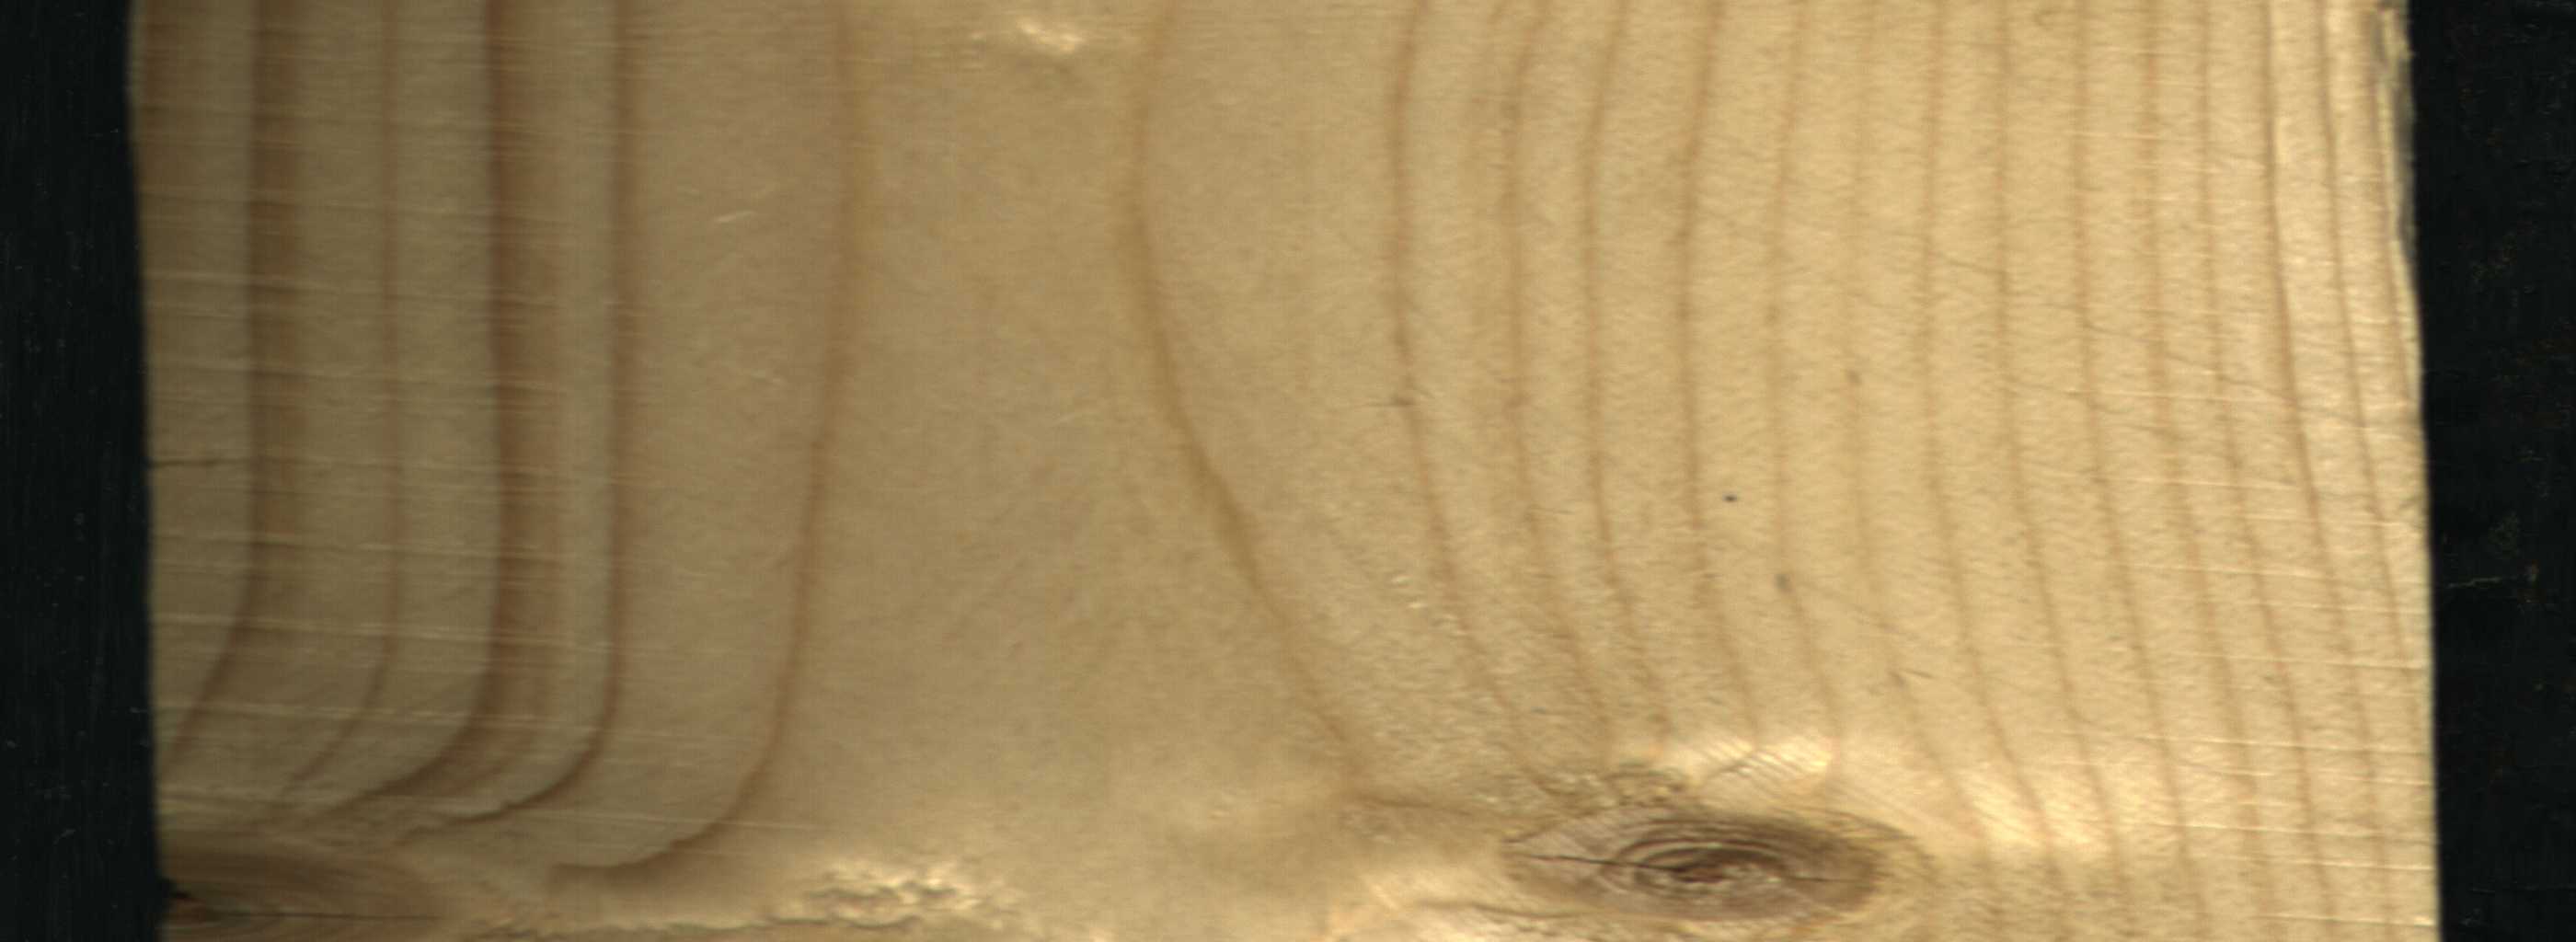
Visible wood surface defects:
knot_with_crack
knot_with_crack
Live_Knot